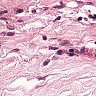
Metastatic tissue present: no